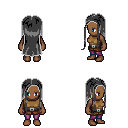
a pixel art fantasy rpg character, female body template, human, dark skin, leather chest armor, magenta pants, gray extra-long hairstyle, four views (front, back, left, right), 2x2 character sprite sheet, small pixel art, hard edges, no anti-aliasing